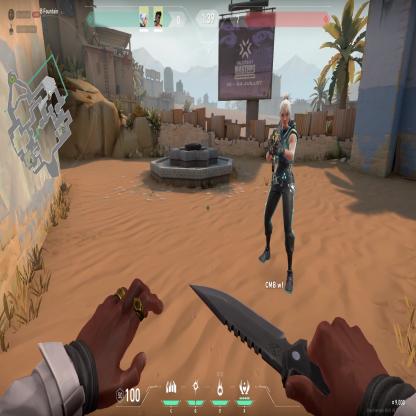
Label: teammate